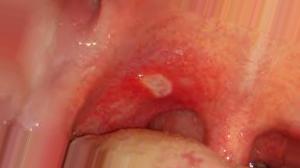
Condition: Mouth Ulcer